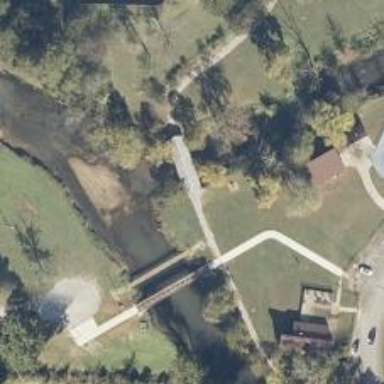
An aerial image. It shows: Covered railway bridge.